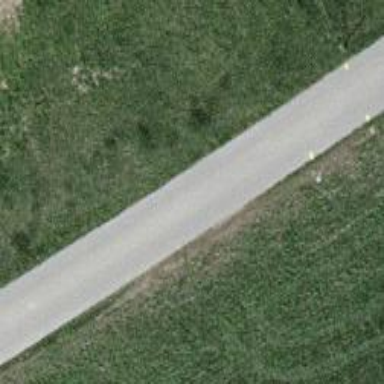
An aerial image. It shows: Unclassified road.